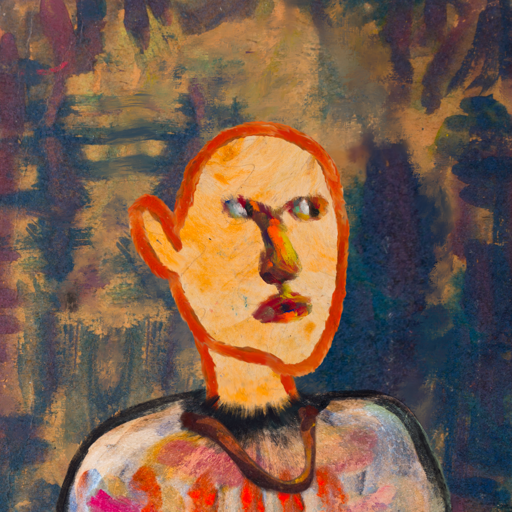
Background: InTheSun, Head And Neck Side: Experience, Face Side: An_Impression, Bust: Childish, Hair Side: Blank, Head Accessory: Blank, Second Necklace: Comrade, Necklace: Blank, Baby: Blank